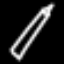
Label: pencil